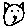
Label: cat